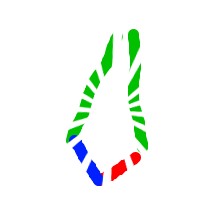
Shape: kite